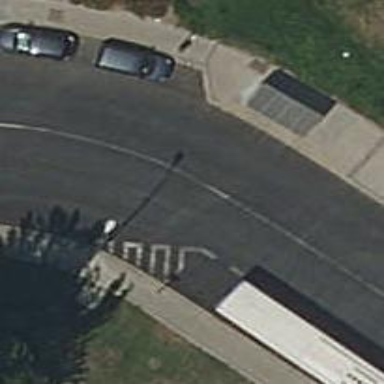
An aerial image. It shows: Public transport stop position.